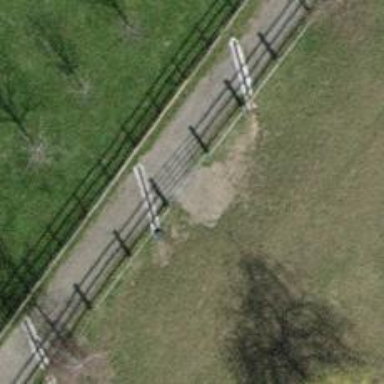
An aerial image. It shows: Gate.